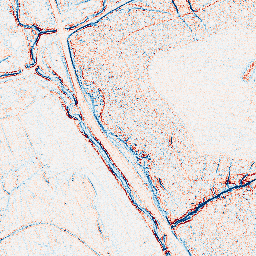
Category: classical
Decomposition family: uniform
Decomposition parameters: size: 3
Upsampling method: bicubic
Upsampling parameters: scale: 8
Upsampling scale: 8